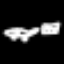
Label: airplane